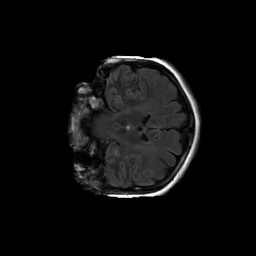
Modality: FLAIR
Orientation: coronal
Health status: ill
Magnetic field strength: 3 T